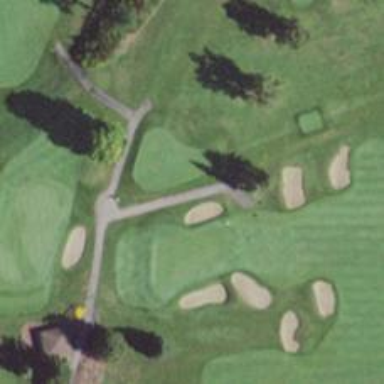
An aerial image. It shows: Service road used as golf cart path.